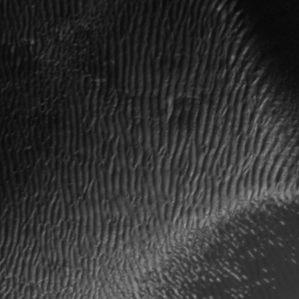
Label: frost